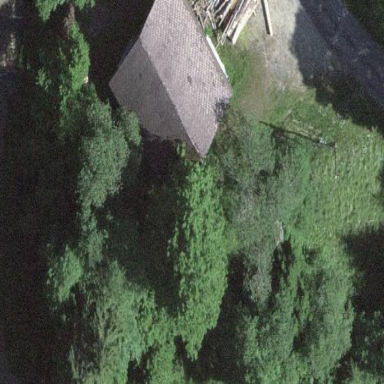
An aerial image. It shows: Rural barn.